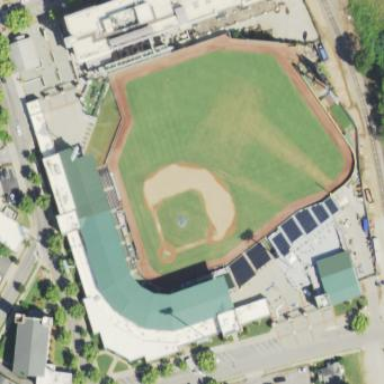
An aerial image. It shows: Baseball stadium for leisure land sports.